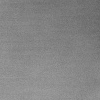
Atmospheric dust classification: dusty